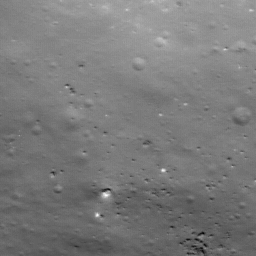
Host type: background_regolith
Lunar coordinates: latitude nan, longitude nan